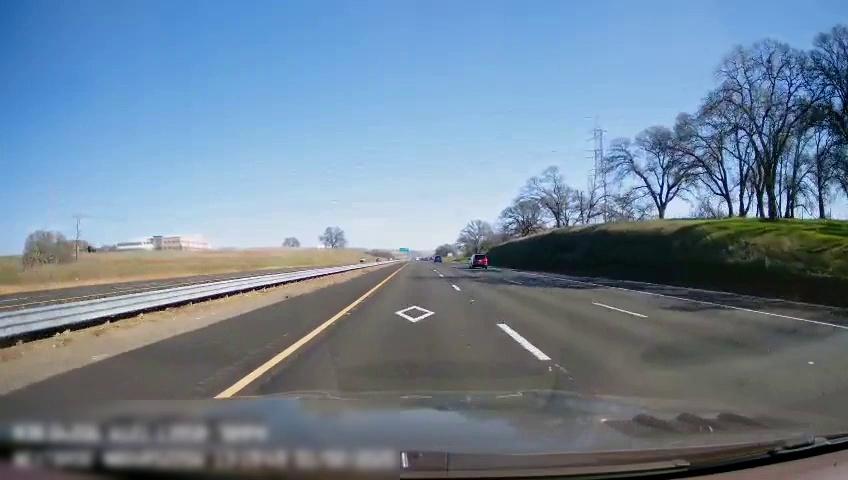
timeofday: Day
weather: Sunny
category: Drivable Space
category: Drivable Space
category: Vehicles | Car
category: Lanes | Opposite Lane
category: Lanes | Opposite Lane
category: Lanes | Current Lane
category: Lanes | Current Lane
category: Lanes | Alternate Lane
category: Lanes | Alternate Lane